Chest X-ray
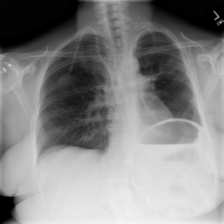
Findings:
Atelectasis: negative
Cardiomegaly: negative
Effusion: negative
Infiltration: negative
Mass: negative
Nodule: negative
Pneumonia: negative
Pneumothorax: negative
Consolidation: negative
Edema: negative
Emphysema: negative
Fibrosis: negative
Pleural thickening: negative
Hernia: negative